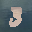
Label: 3